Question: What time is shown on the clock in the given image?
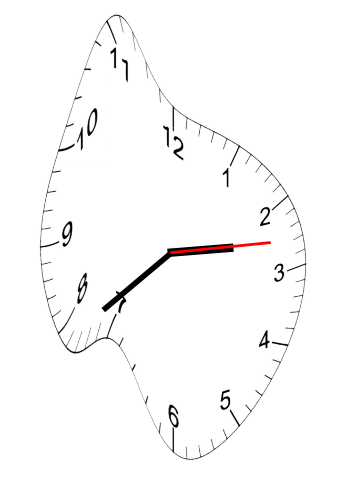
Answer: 02:38:13